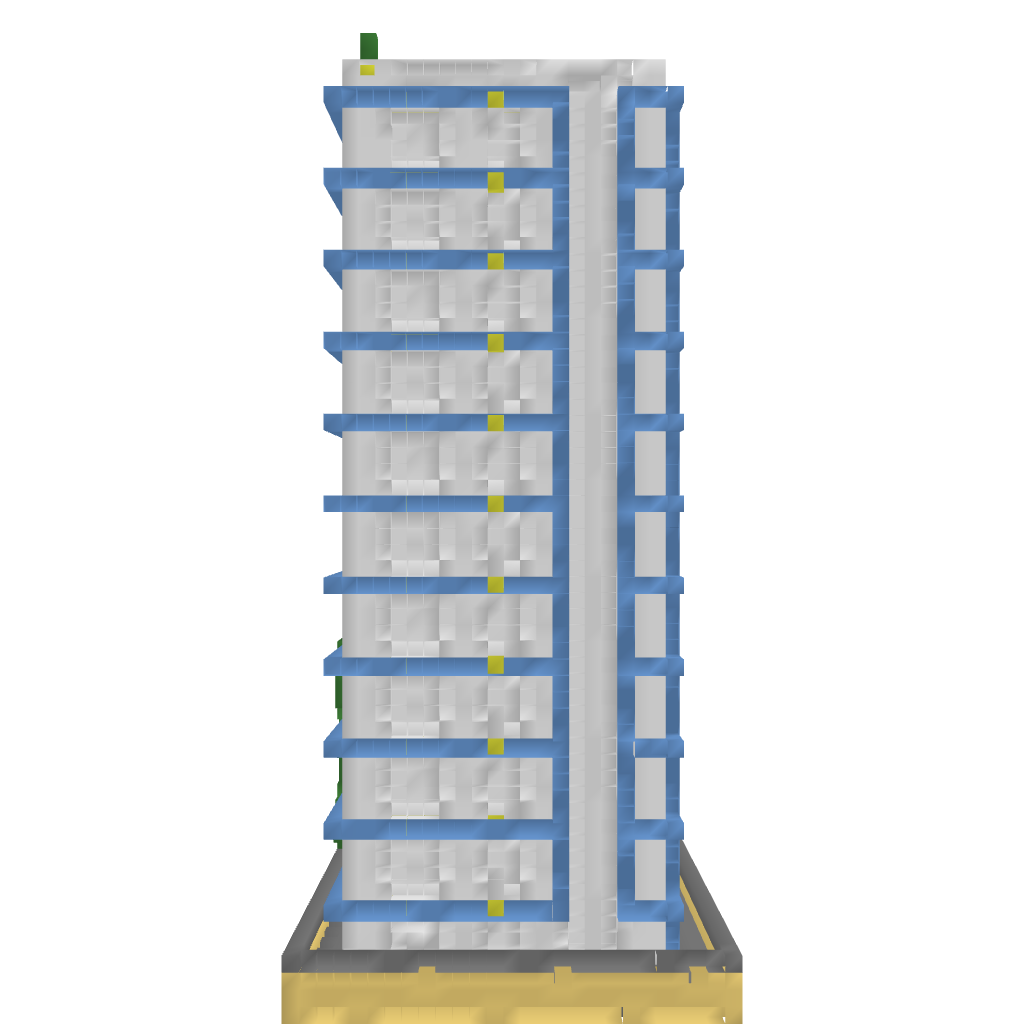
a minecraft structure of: Modern Residential Skyscraper high quality